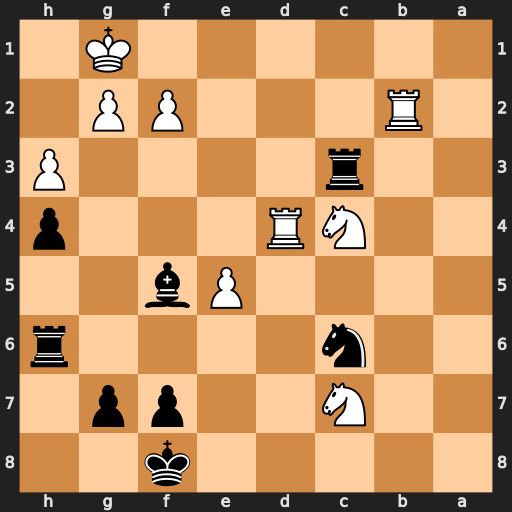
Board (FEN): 5k2/2N2pp1/2n4r/4Pb2/2NR3p/2r4P/1R3PP1/6K1
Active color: b
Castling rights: -
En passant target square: -
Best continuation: Rc1+ Kh2 Nxd4 Rb8+ Ke7